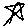
Label: star